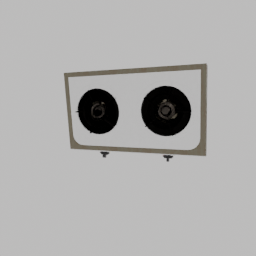
Label: appliances